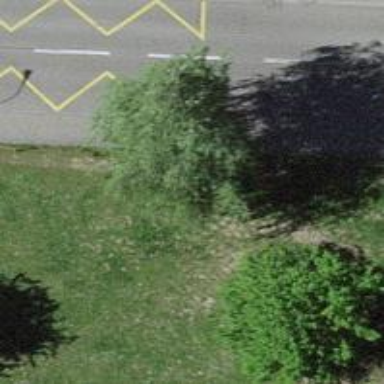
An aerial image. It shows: Bus stop with platform for public transport.